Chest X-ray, AP view. Patient: 69 years old, sex M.
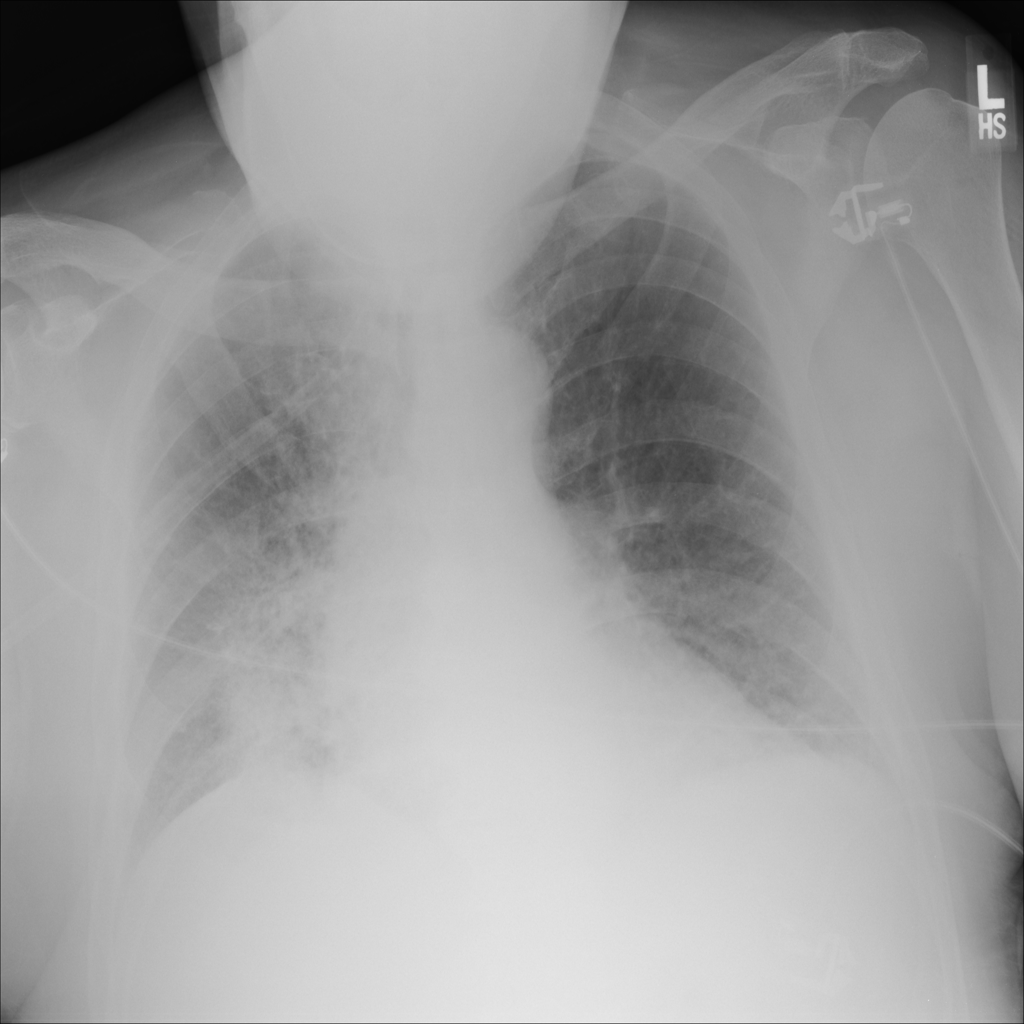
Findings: Infiltration